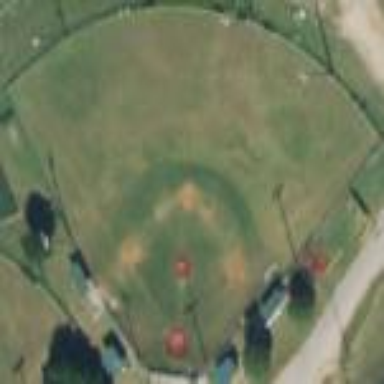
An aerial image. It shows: Baseball pitch for leisure land.